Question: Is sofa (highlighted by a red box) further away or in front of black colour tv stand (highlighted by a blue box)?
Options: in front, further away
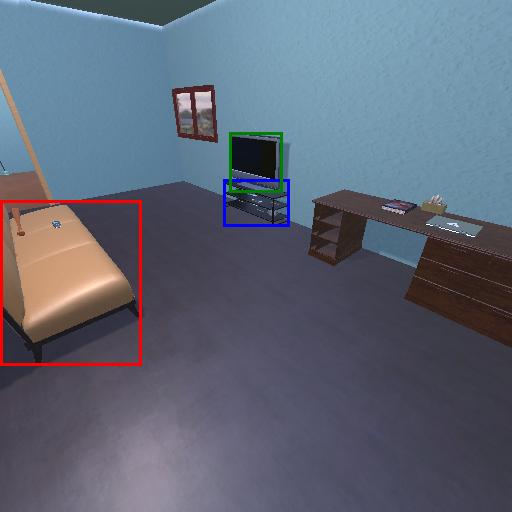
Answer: in front